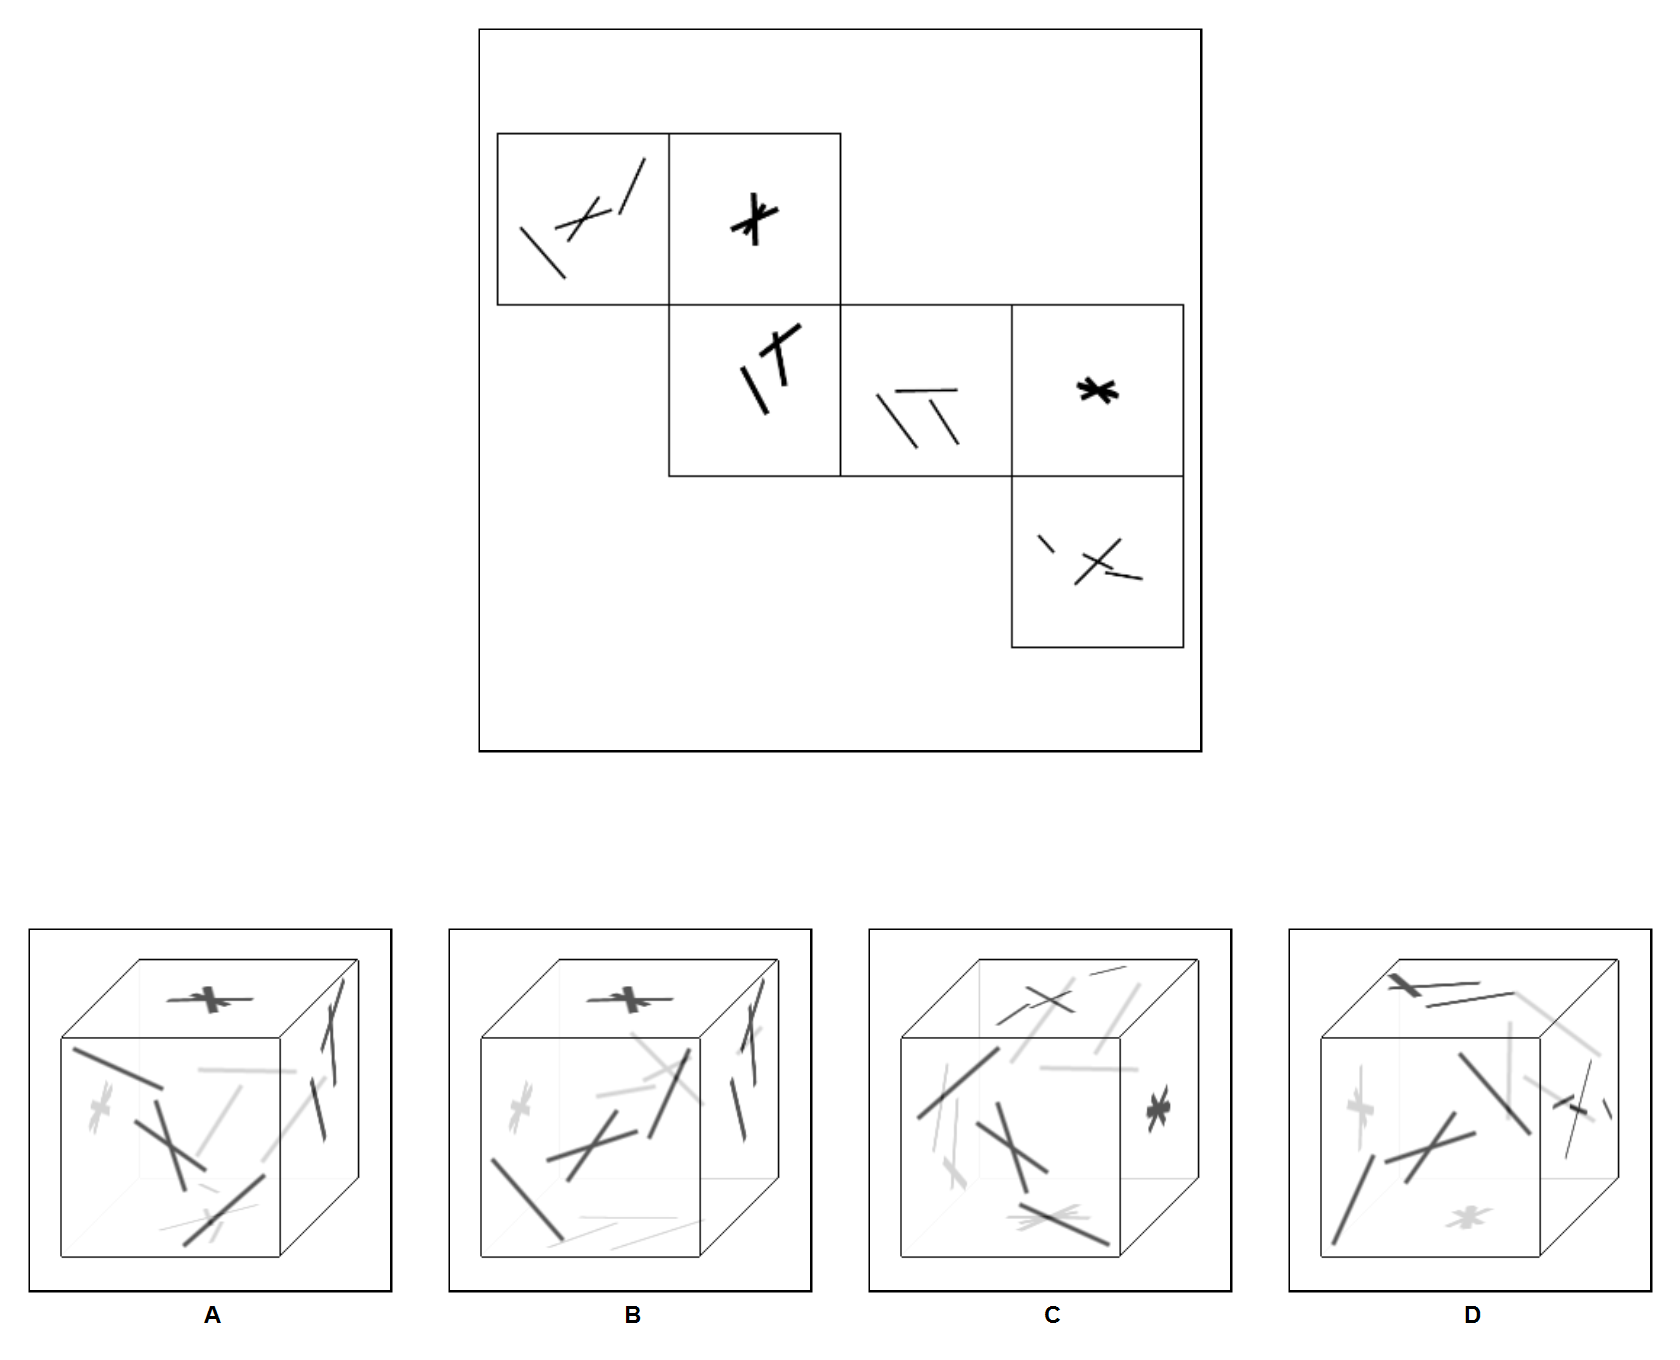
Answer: B